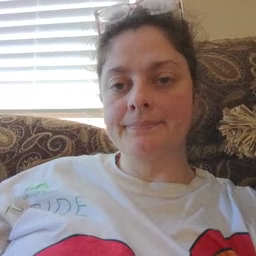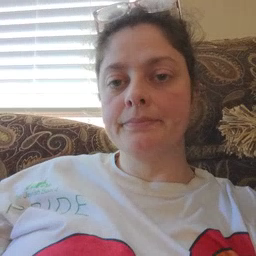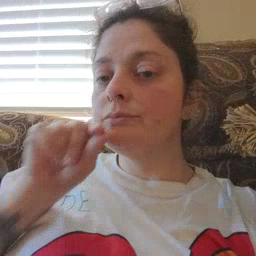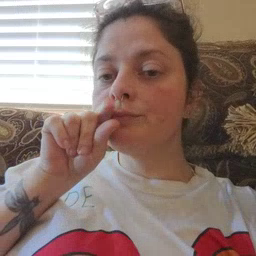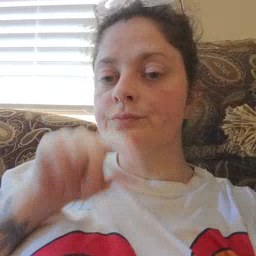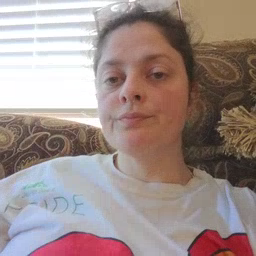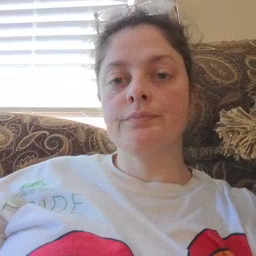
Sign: bird